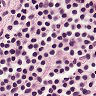
Metastatic tissue present: no